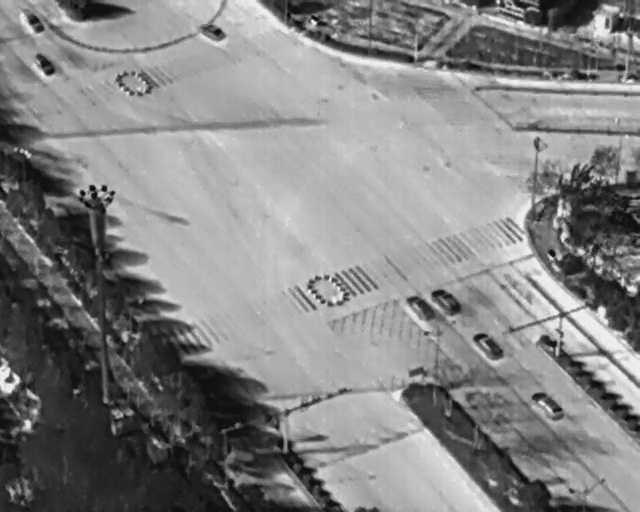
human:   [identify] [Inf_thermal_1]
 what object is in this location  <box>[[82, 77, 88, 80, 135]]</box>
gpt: <ref>1 small car at the bottom right</ref>

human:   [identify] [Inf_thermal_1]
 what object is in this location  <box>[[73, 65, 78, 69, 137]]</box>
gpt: <ref>1 small car at the right</ref>

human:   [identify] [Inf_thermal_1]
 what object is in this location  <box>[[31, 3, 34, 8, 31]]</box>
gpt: <ref>1 small car at the top</ref>